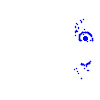
Particle: electron